Interaction volume radius: 10 \u00c5
Interaction volume height: 25 \u00c5
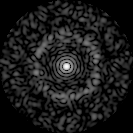
Disorder parameter: 0.8423